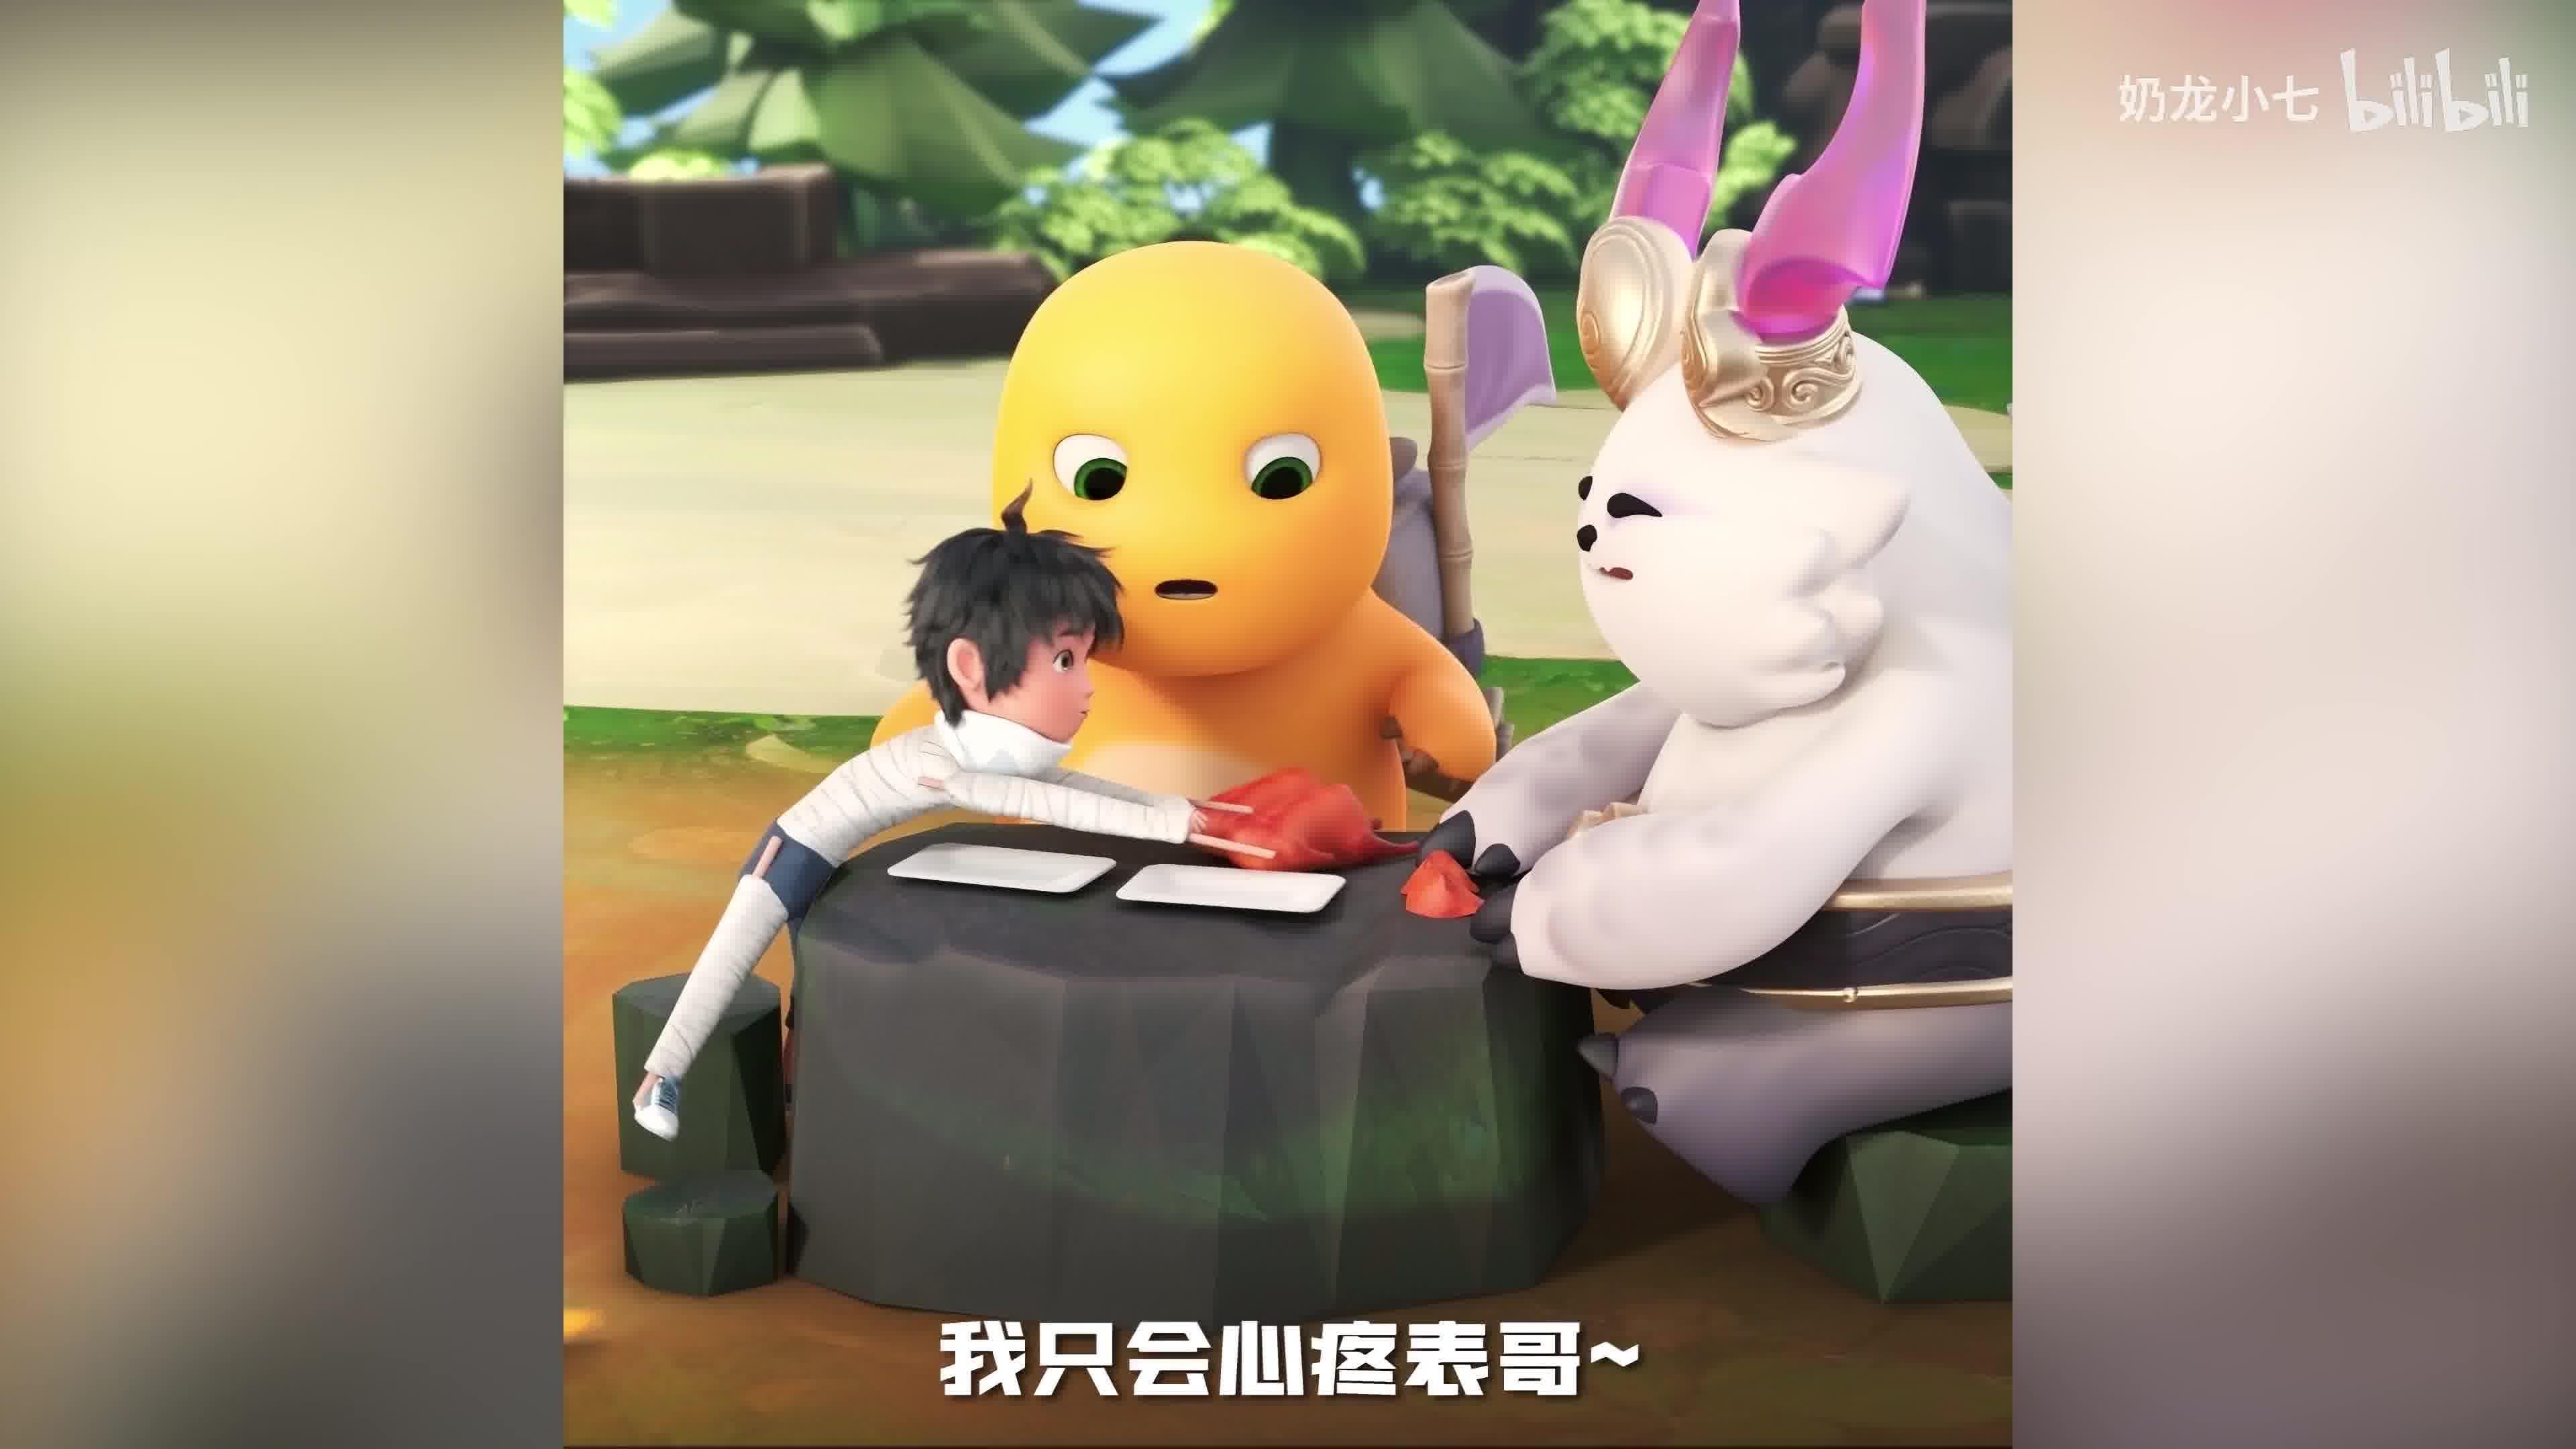
Label: nailong